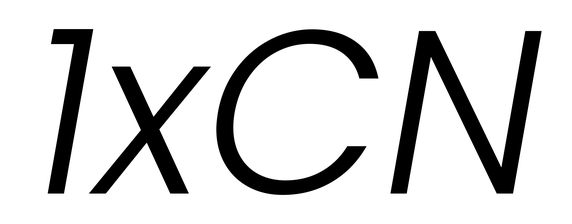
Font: Poppins-LightItalic